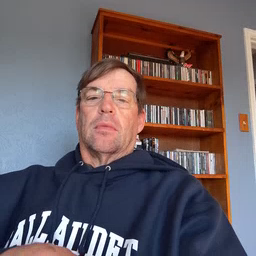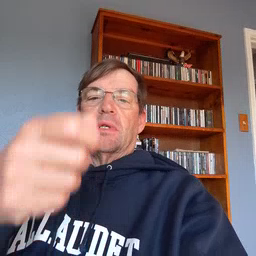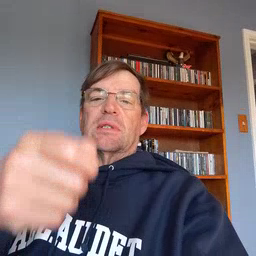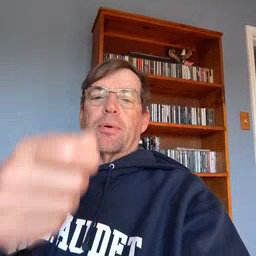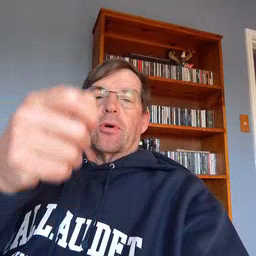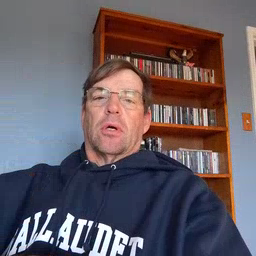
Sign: zipper